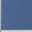
Piece: xx